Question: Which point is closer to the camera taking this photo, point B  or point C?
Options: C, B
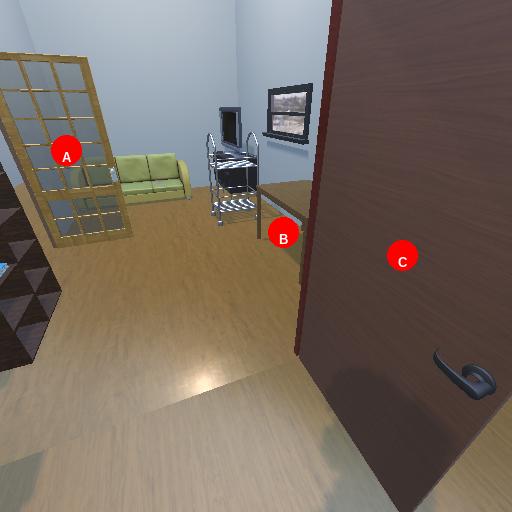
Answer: C